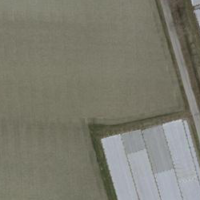
EUNIS habitat code: 52
Species observed at this site:
Beta vulgaris